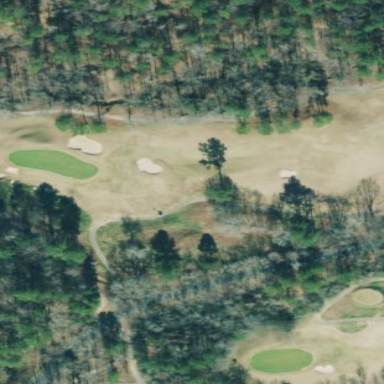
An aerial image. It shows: Area of rough grass used for golf.